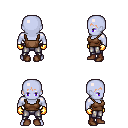
a pixel art fantasy rpg character, male body template, dark elf, purple skin, brown pirate shirt, metal pants, plain hairstyle, gold gloves, brown shoes, four views (front, back, left, right), 2x2 character sprite sheet, small pixel art, hard edges, no anti-aliasing